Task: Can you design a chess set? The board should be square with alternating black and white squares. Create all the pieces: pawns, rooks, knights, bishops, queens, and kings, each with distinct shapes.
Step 4247:
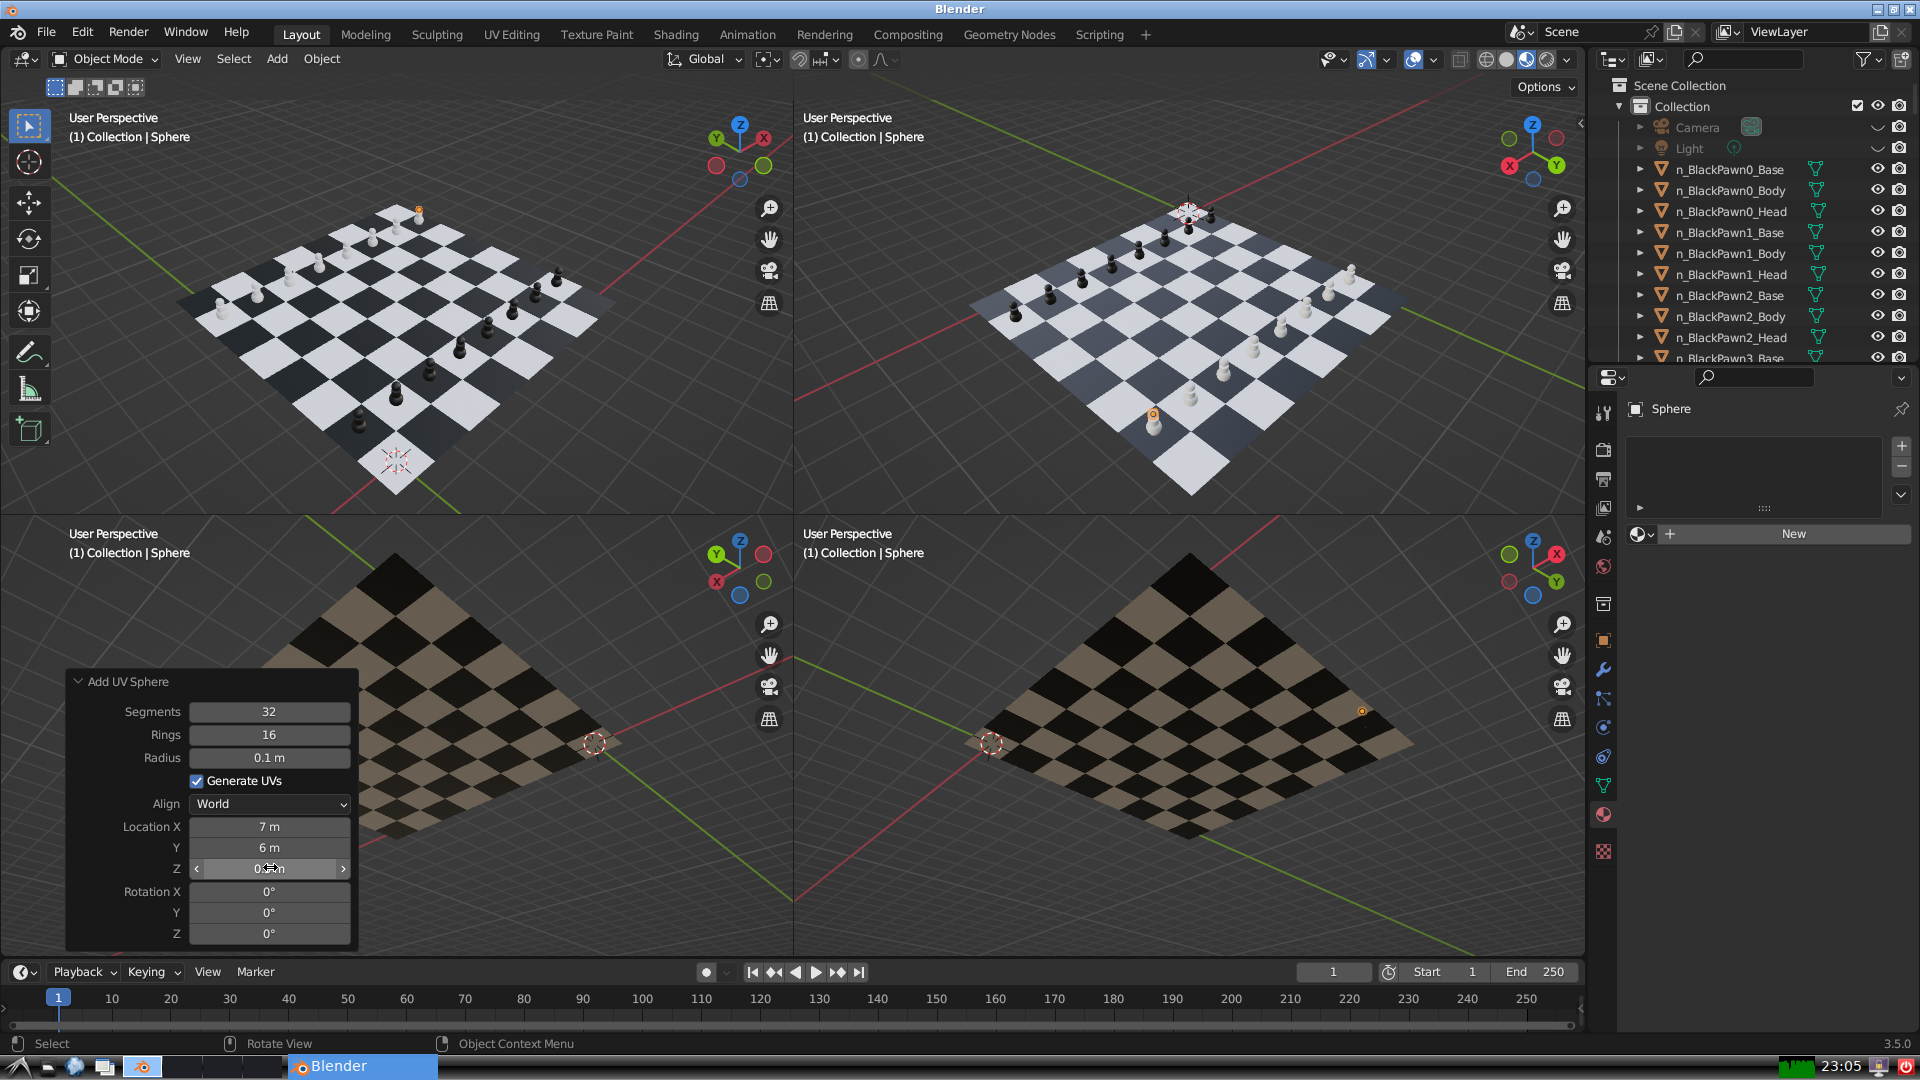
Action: {"mouse_move": [960, 540]}